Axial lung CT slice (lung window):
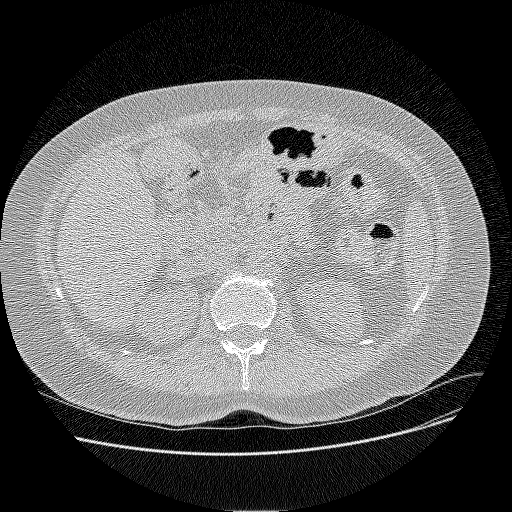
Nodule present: no